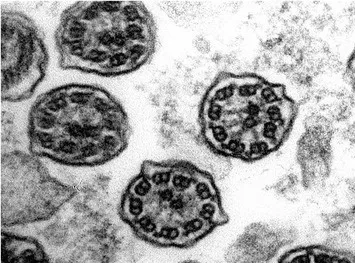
Transmission electron microscopy (EM) of representative nasal epithelium cilia from patient #1 with primary ciliary dyskinesia caused by demonstration of cilia lacking of inner dynein arms and ciliary abnormalities of symmetry presumably related to defects in the radial spokes.
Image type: pathology (pas)